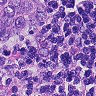
Metastatic tissue present: yes